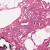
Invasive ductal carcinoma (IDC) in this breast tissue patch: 0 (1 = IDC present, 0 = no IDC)